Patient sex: M
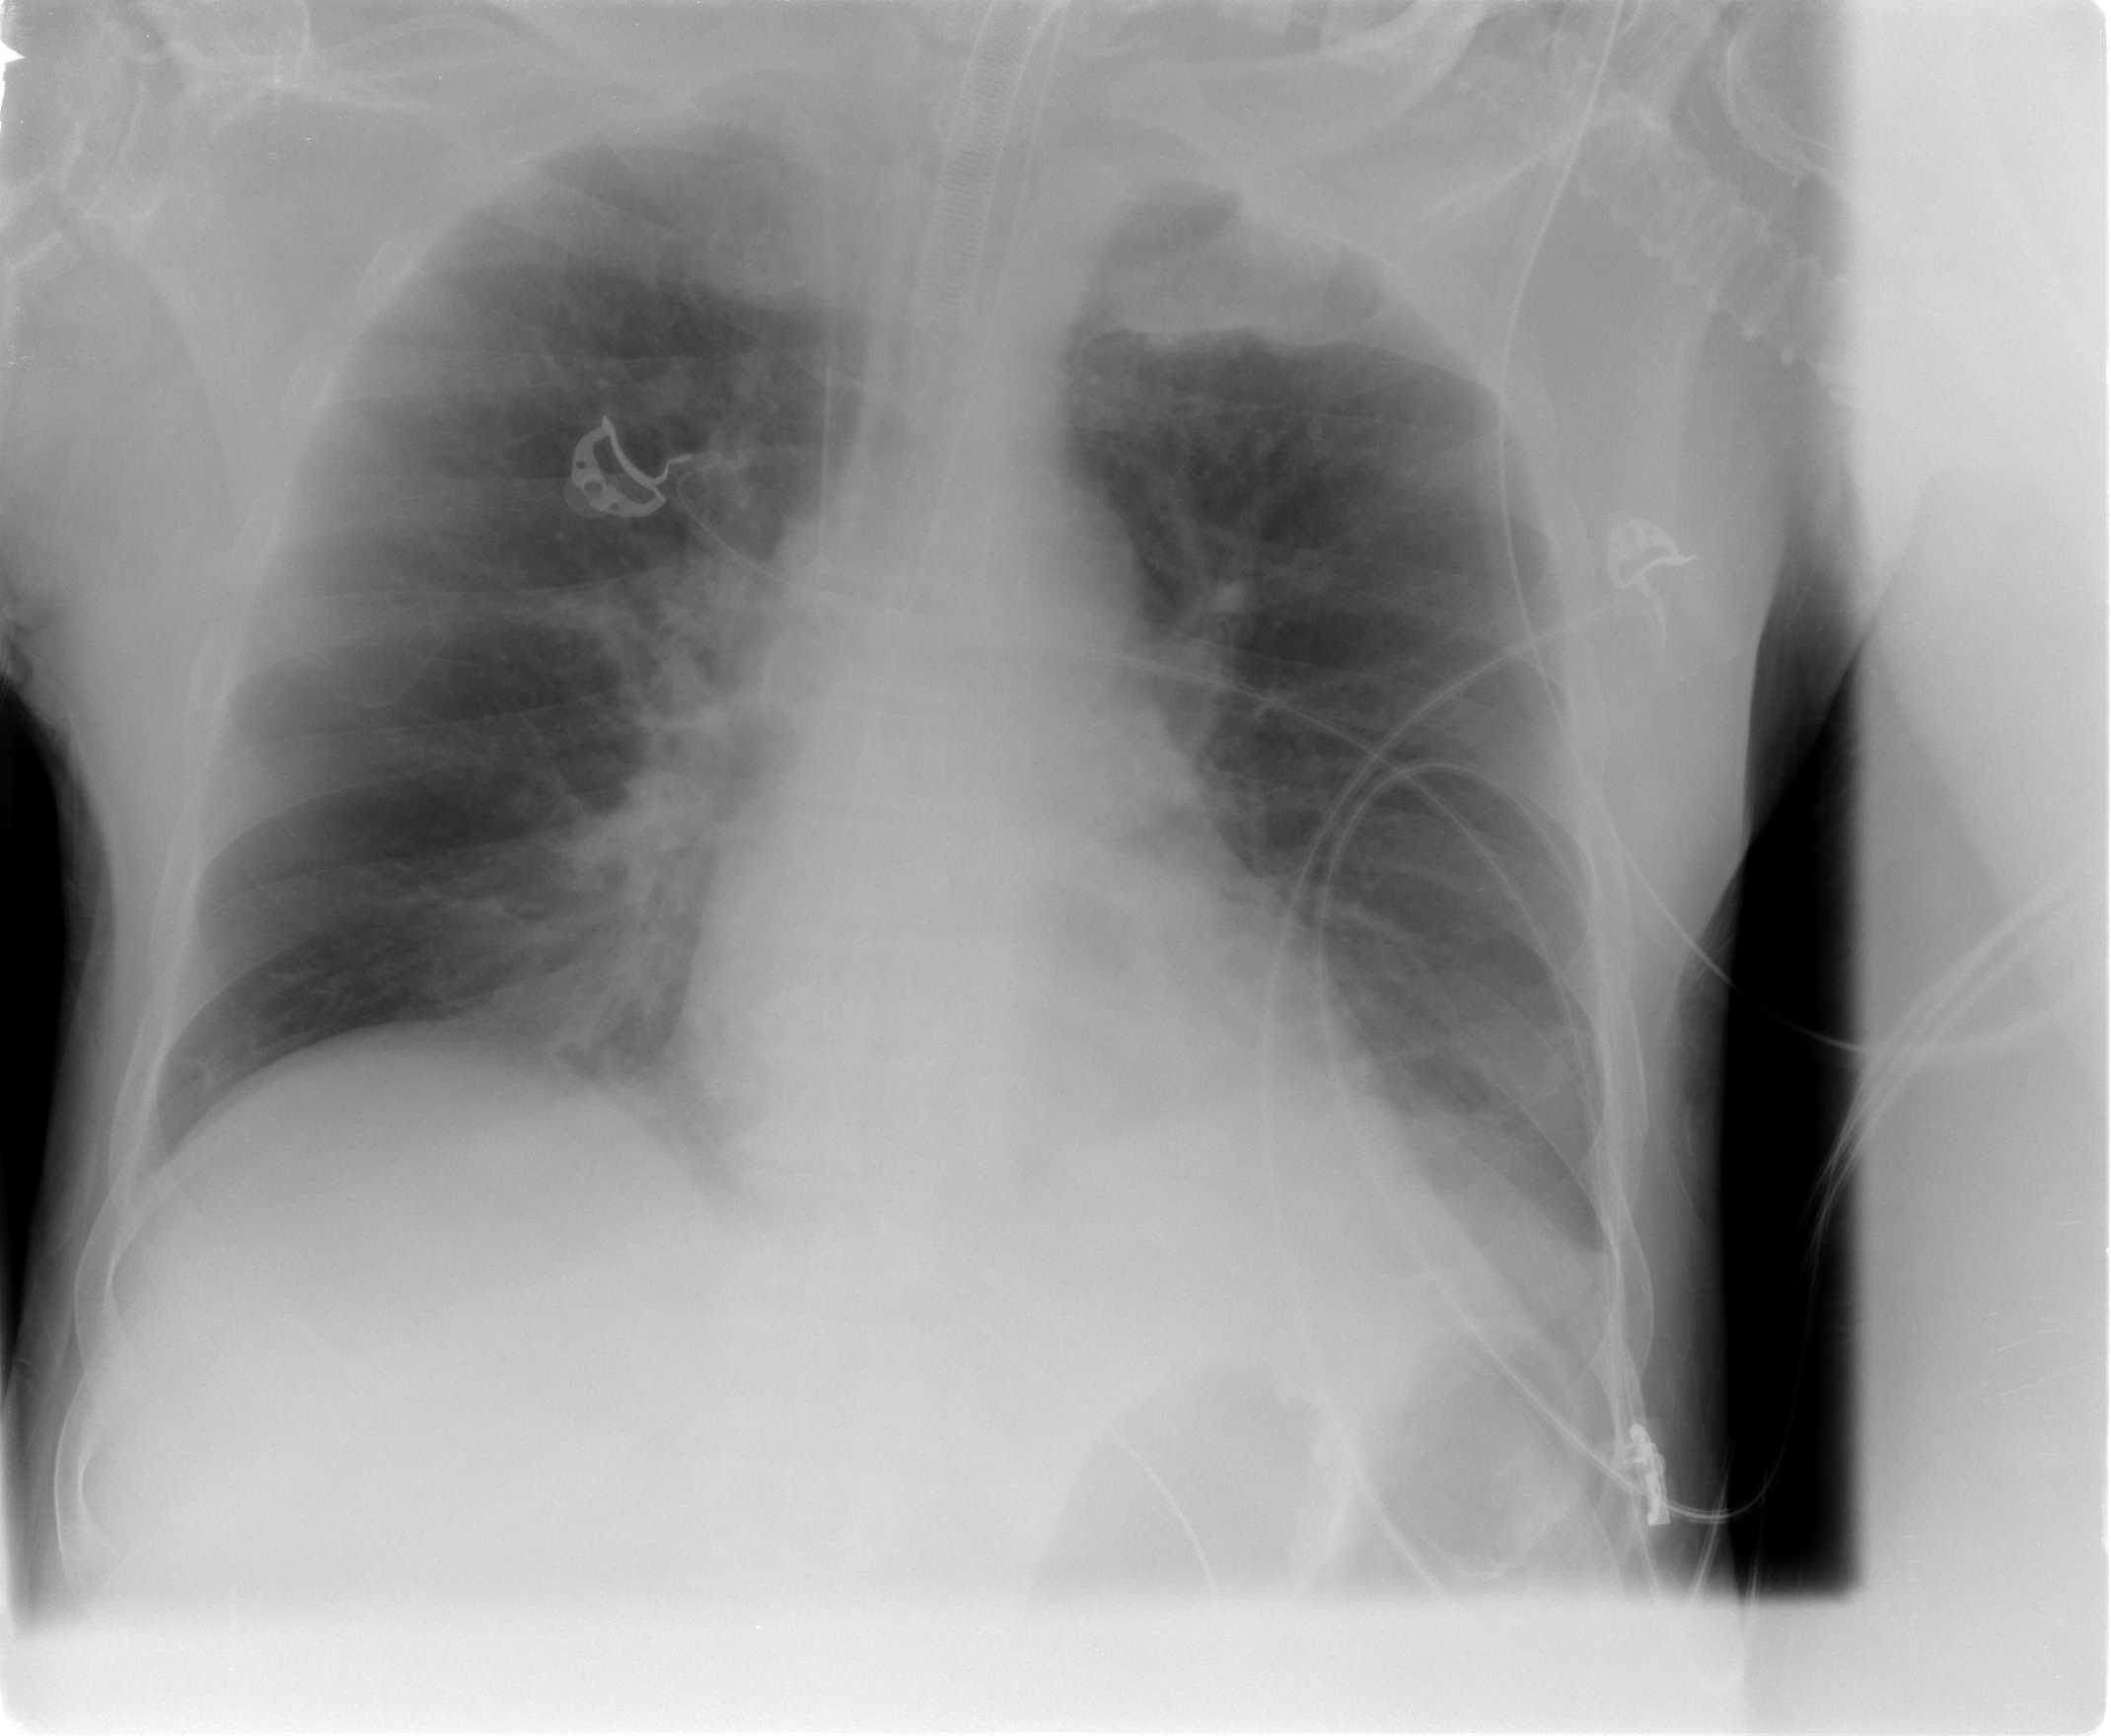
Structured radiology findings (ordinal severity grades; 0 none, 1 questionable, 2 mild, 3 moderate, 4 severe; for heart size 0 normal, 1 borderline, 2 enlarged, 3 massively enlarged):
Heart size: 0
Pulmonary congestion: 2
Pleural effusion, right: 2
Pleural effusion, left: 2
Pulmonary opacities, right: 1
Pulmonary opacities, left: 0
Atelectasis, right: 2
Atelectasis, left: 2